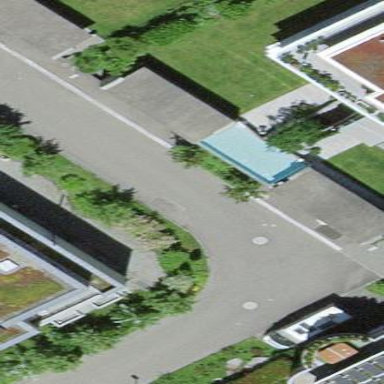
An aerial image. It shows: View of roof of building.